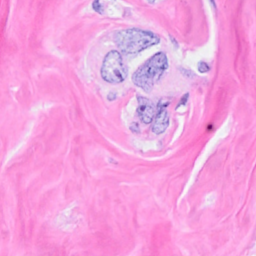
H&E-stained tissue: Breast